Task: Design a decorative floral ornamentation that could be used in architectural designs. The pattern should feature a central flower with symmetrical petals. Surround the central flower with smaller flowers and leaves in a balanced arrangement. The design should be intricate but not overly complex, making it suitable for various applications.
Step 496:
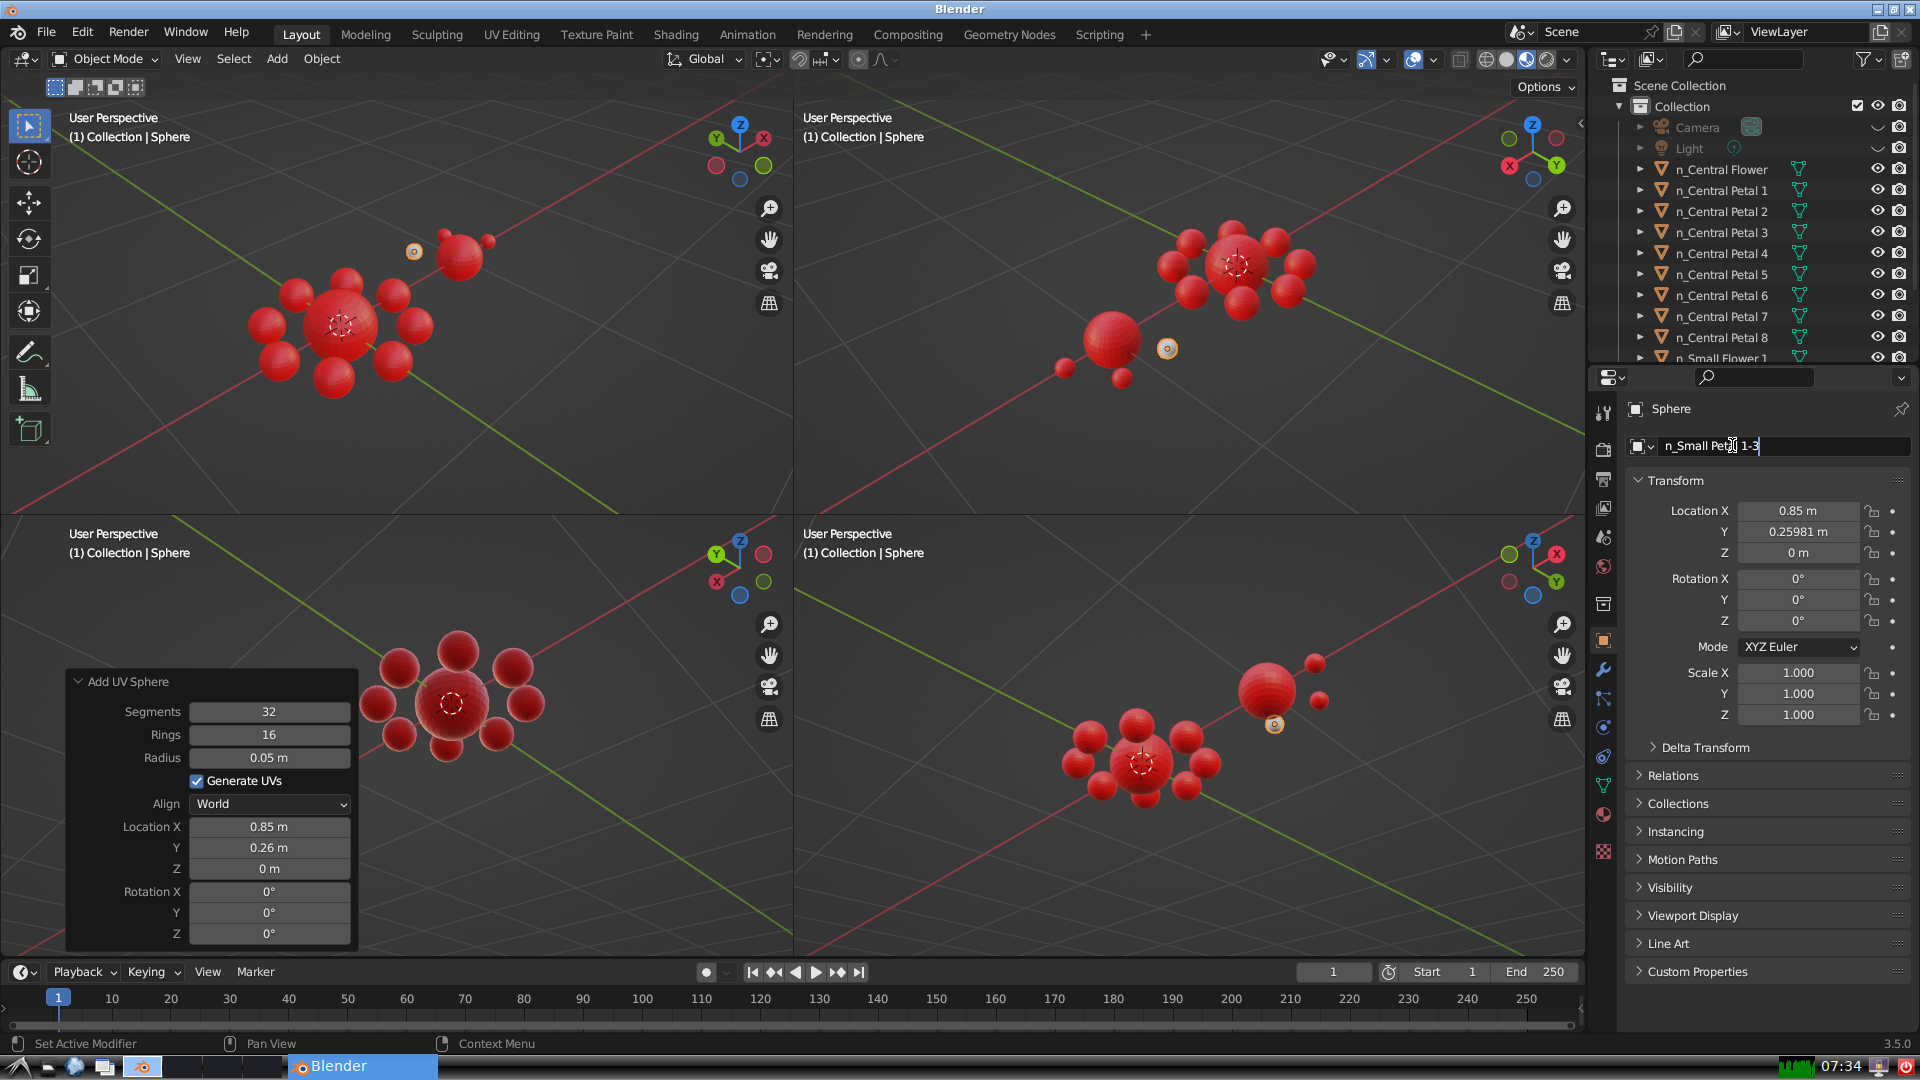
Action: {"key_press": ['Return']}